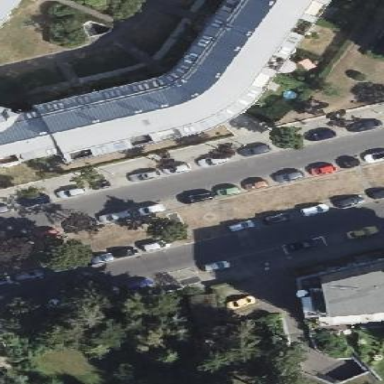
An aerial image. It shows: Street-side parking with paving stones. The orientation of the parking spaces is parallel.